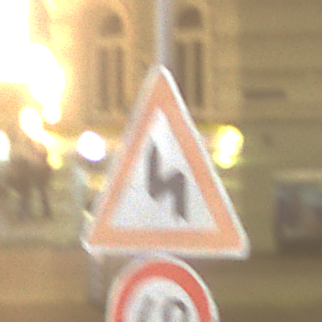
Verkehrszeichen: DoppelkurveZunaechstLinks
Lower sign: Geschwindigkeit40
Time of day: Night
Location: Outdoor (Urban)
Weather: Clear
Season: NotSpecified
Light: Artificial